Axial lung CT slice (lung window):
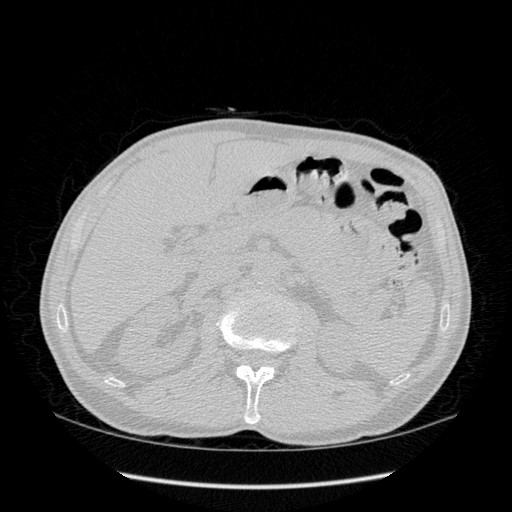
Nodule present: no